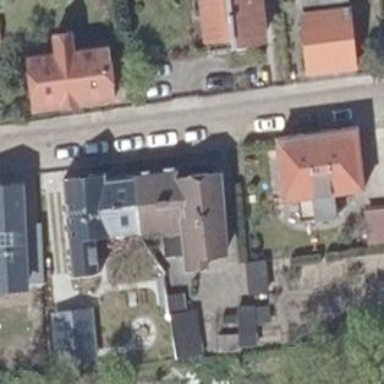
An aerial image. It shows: Residential garden.